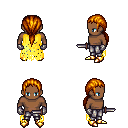
a pixel art fantasy rpg character, male body template, human, dark skin, yellow tattered cape, metal pants, dark blonde ponytail hairstyle, metal gloves, gold boots, dagger, four views (front, back, left, right), 2x2 character sprite sheet, small pixel art, hard edges, no anti-aliasing